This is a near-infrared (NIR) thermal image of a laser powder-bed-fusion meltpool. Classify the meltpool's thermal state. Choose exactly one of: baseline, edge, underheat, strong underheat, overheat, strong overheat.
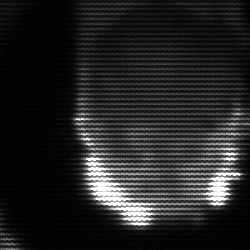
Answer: baseline